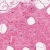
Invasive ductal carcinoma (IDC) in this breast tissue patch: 0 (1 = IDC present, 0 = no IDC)